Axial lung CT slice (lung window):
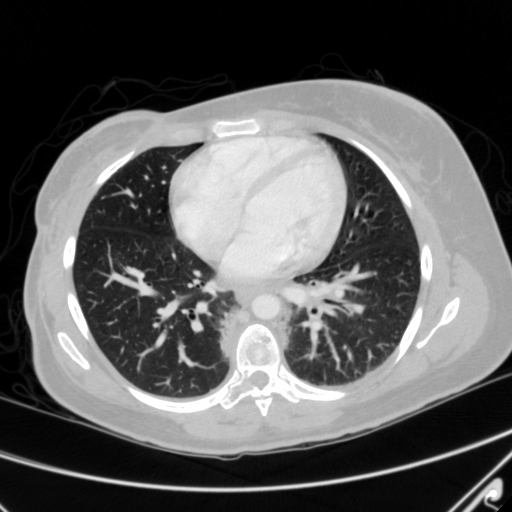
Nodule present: no